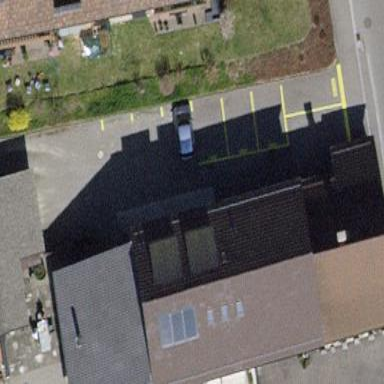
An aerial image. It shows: Building with tiled roof.